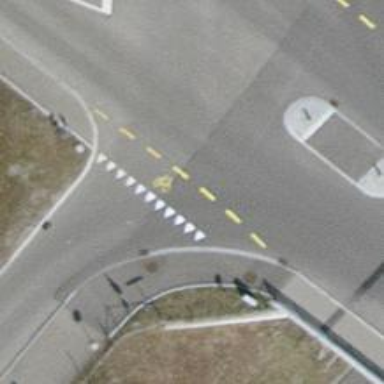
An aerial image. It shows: Unmarked crossing on the road.